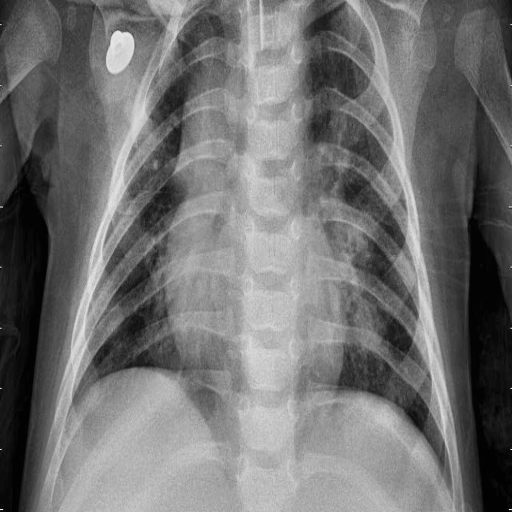
Finding: PNEUMONIA